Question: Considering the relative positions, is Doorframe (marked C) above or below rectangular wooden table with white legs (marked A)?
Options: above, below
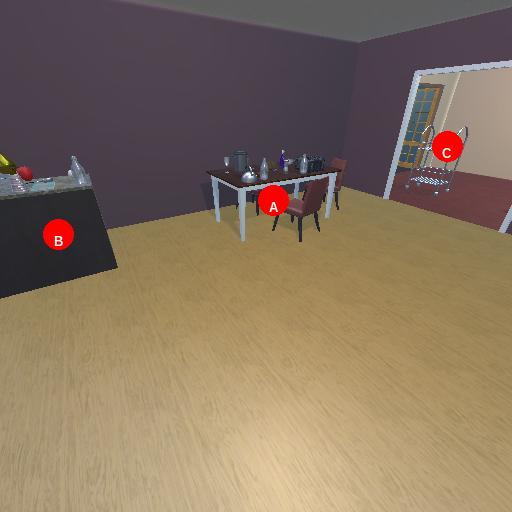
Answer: above